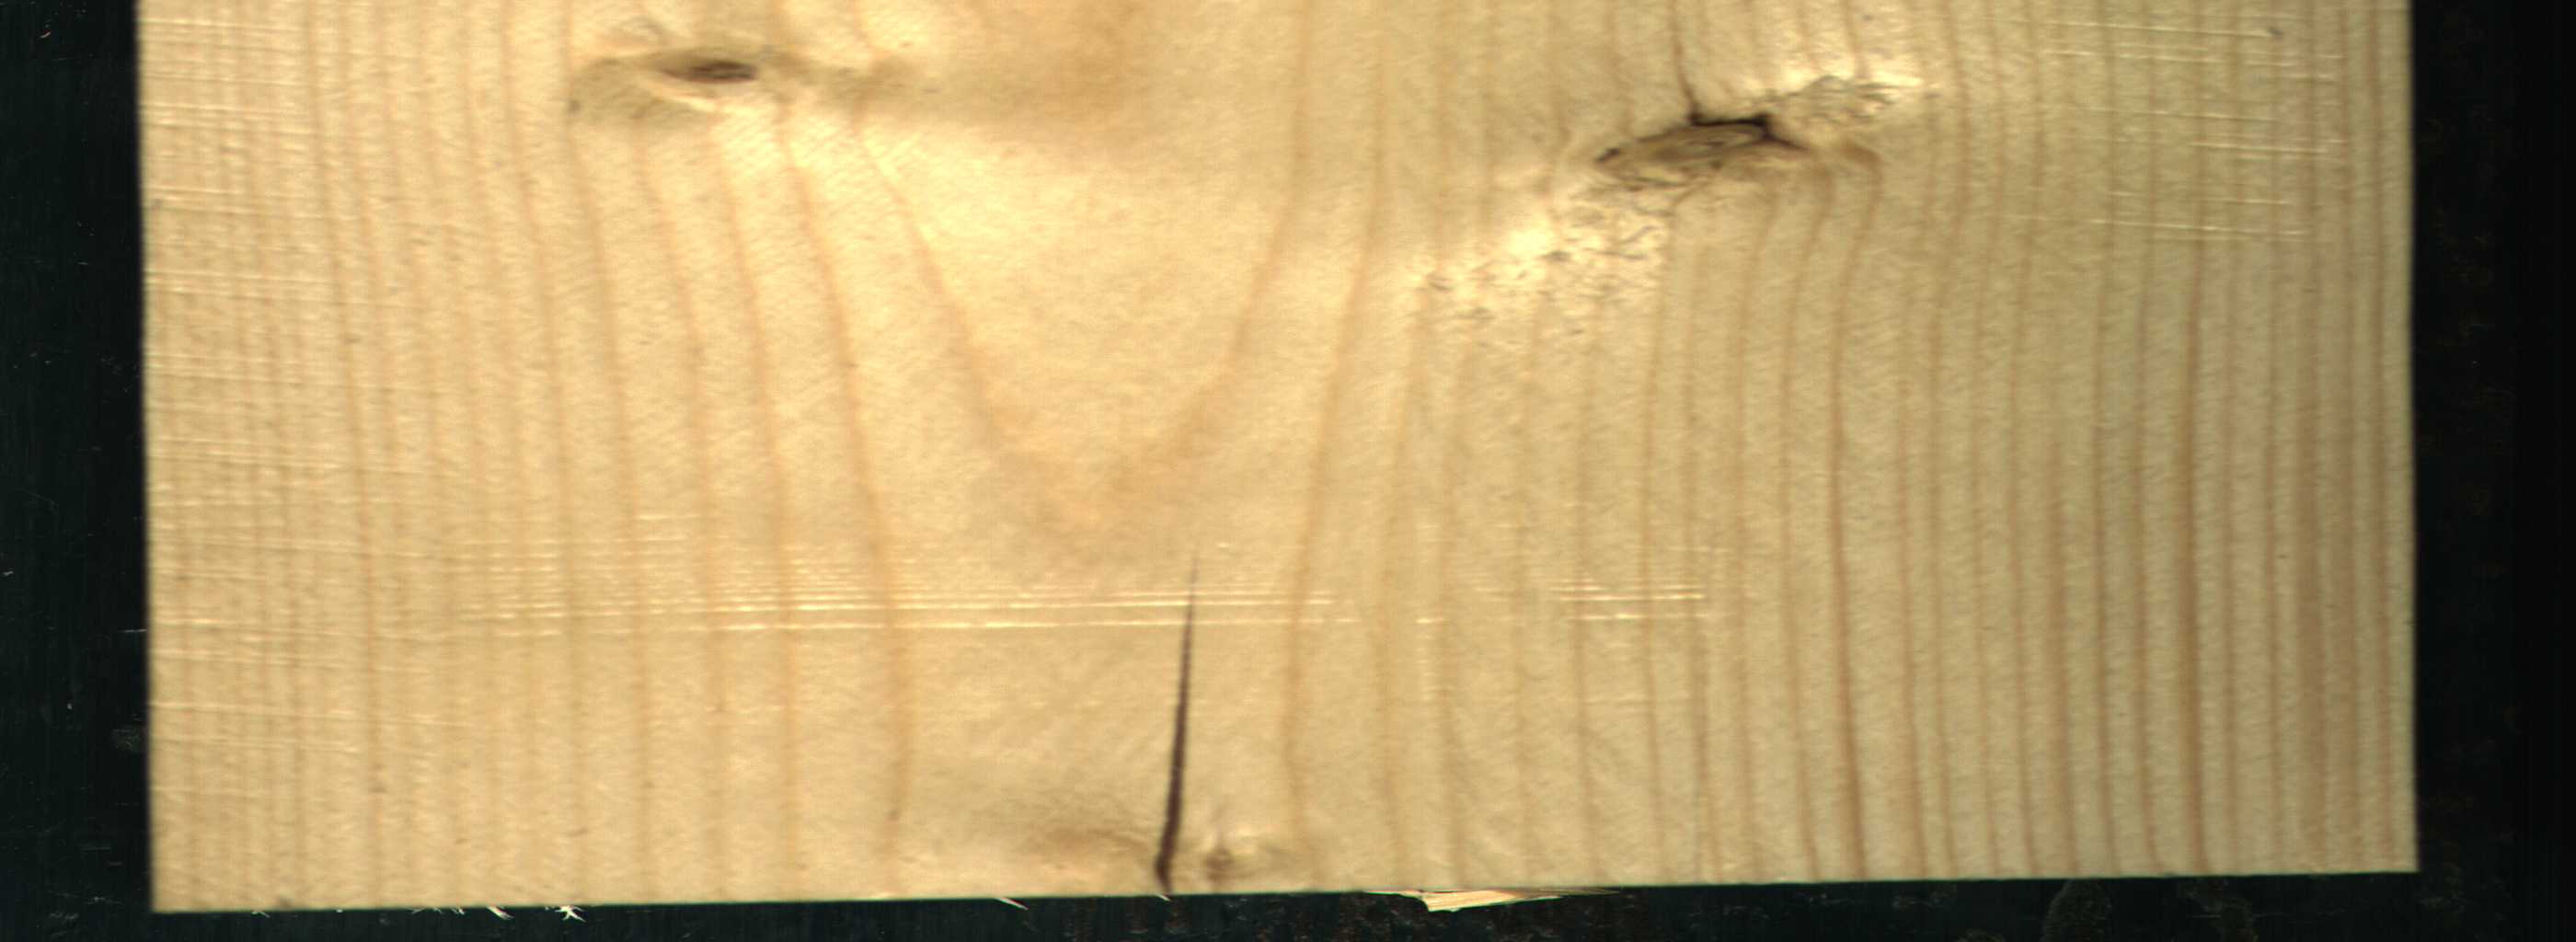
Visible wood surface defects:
Crack
Dead_Knot
Live_Knot